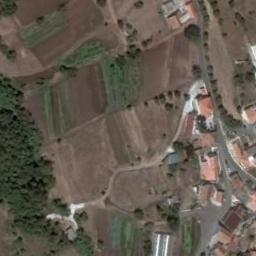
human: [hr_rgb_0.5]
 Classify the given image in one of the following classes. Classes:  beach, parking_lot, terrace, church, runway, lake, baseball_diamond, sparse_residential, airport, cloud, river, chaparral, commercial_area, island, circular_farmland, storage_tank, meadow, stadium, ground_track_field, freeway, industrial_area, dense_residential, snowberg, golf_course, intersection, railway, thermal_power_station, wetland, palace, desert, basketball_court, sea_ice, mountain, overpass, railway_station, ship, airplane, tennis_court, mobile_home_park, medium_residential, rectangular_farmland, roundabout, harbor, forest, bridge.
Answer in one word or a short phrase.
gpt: rectangular_farmland